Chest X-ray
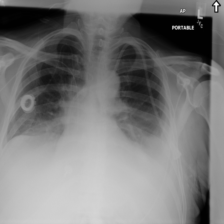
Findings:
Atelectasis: negative
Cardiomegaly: negative
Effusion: negative
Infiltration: negative
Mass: negative
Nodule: negative
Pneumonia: negative
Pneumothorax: negative
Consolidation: negative
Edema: negative
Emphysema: negative
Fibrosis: negative
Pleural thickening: negative
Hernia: negative